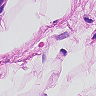
Metastatic tissue present: no